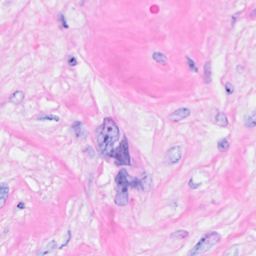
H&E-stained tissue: Breast